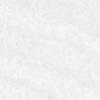
Label: no_change